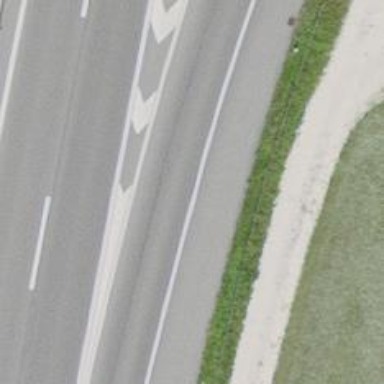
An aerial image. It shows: Asphalt motorway link.